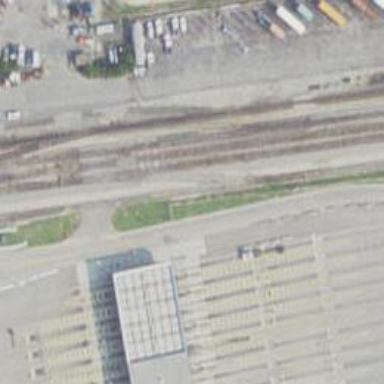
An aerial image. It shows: Railway yard.